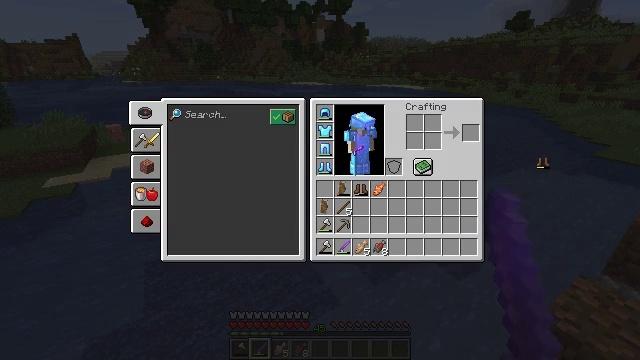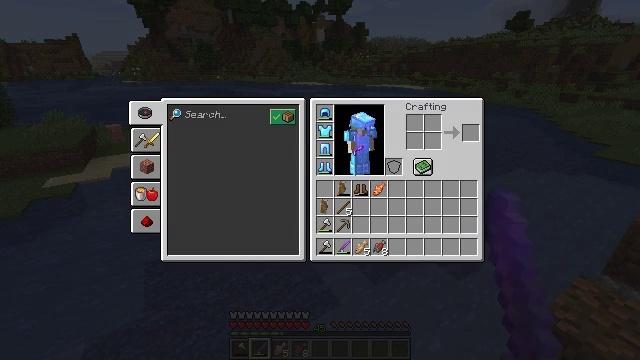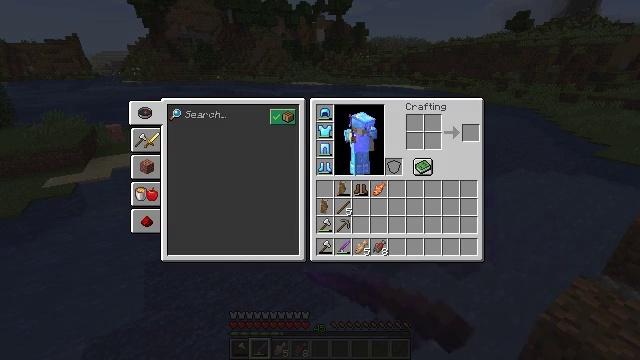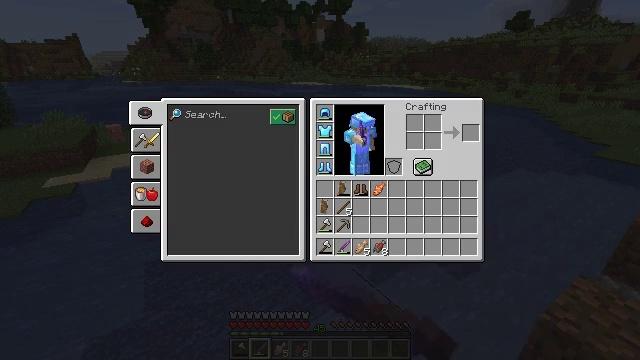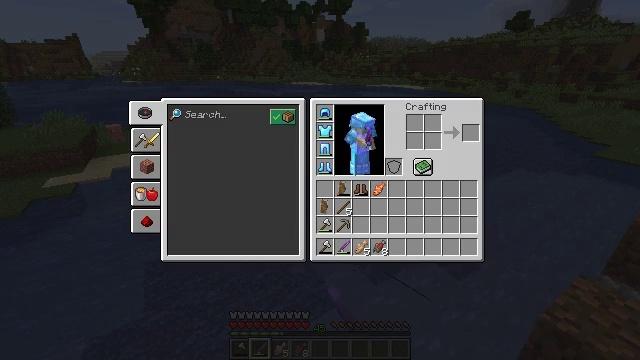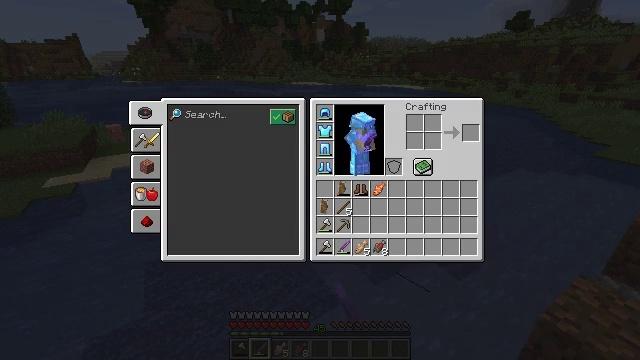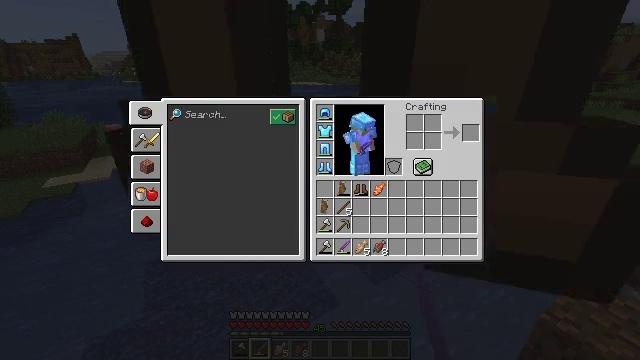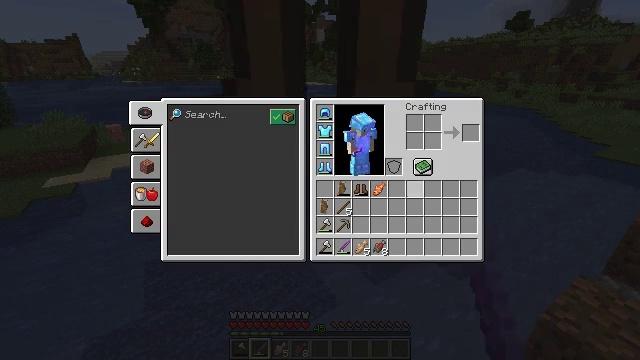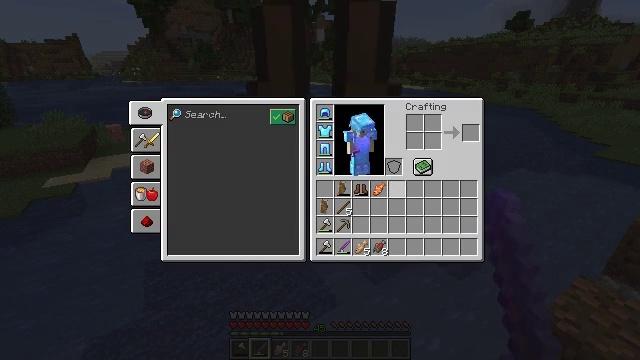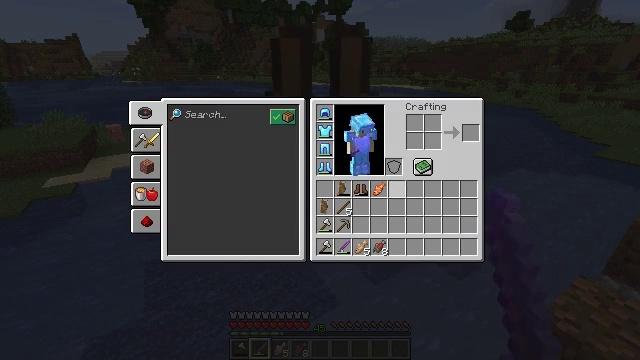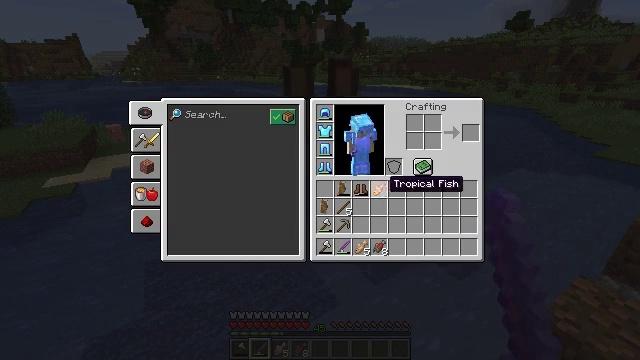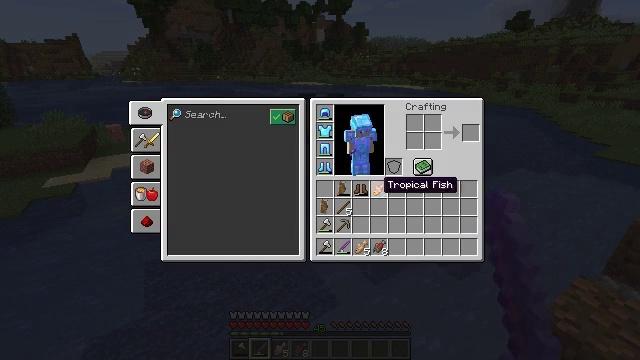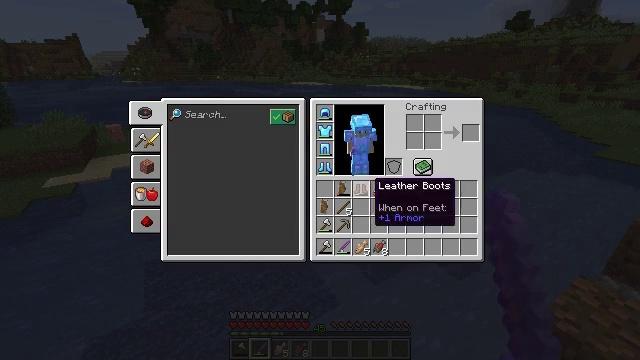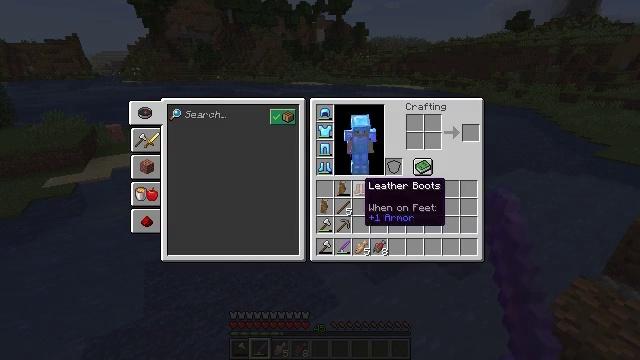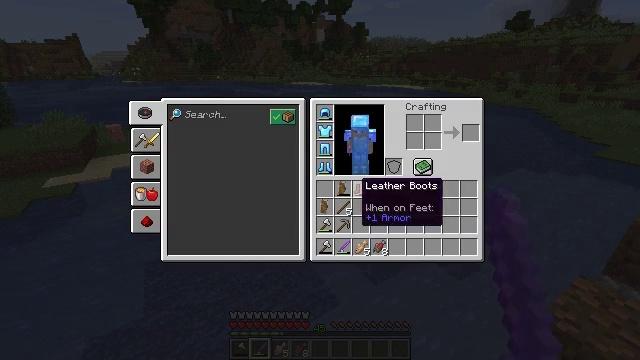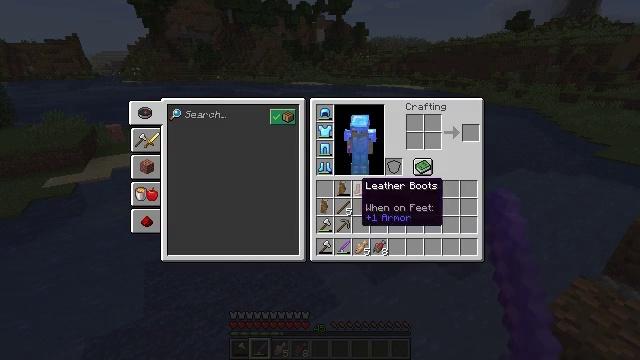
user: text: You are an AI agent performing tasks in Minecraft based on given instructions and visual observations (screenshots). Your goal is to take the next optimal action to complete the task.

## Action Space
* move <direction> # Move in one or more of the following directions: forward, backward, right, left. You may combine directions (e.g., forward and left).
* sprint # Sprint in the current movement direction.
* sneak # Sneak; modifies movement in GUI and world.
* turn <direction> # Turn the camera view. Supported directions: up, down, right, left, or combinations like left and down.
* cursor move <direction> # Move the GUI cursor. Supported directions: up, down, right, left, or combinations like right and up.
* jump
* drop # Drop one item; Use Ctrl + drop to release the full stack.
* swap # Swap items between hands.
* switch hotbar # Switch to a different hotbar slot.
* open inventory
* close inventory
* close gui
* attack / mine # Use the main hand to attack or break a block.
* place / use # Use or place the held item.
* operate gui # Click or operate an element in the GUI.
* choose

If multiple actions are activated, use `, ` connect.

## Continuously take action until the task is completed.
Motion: motion action
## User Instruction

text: Remove a pair of leather boots from the inventory.
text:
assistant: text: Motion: no_op
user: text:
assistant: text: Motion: no_op
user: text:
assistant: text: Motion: no_op
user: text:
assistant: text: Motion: no_op
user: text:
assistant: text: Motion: cursor move left
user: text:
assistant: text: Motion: cursor move left and down
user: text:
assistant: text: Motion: cursor move left
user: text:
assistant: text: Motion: cursor move left
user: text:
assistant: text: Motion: cursor move left
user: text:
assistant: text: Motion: cursor move left
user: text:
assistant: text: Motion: no_op
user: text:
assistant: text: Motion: cursor move left
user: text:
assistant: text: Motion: cursor move left
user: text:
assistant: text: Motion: no_op
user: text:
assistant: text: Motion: no_op
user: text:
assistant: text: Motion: operate gui
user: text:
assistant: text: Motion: operate gui
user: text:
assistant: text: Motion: operate gui
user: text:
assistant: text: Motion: no_op
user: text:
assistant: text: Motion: no_op
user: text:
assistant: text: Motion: cursor move right and up
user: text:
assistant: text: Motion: cursor move right and up
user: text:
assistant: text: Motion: cursor move right
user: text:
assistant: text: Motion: cursor move right
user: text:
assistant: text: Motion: operate gui
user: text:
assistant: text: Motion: operate gui
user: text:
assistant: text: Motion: operate gui
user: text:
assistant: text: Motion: no_op
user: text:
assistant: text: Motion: no_op
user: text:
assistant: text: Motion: cursor move left